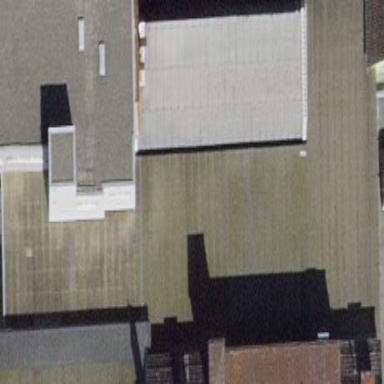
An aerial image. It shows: Industrial building.